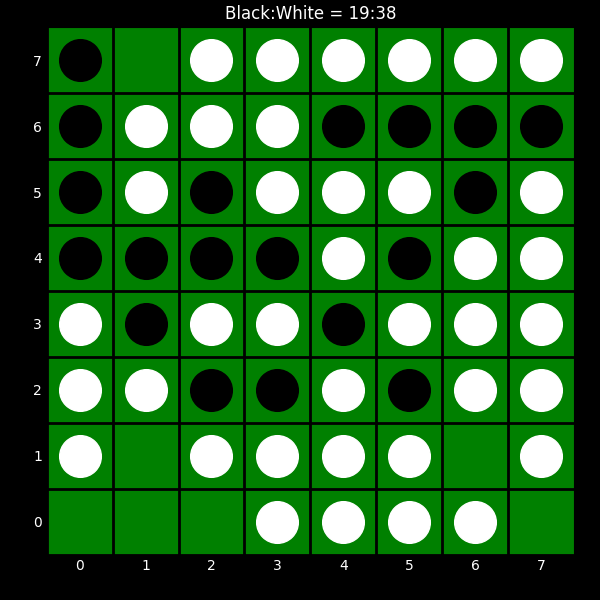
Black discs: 19
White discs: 38